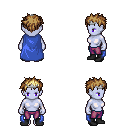
a pixel art fantasy rpg character, female body template, dark elf, purple skin, blue cape, magenta pants, blonde bedhead hairstyle, silver tiara, black shoes, four views (front, back, left, right), 2x2 character sprite sheet, small pixel art, hard edges, no anti-aliasing